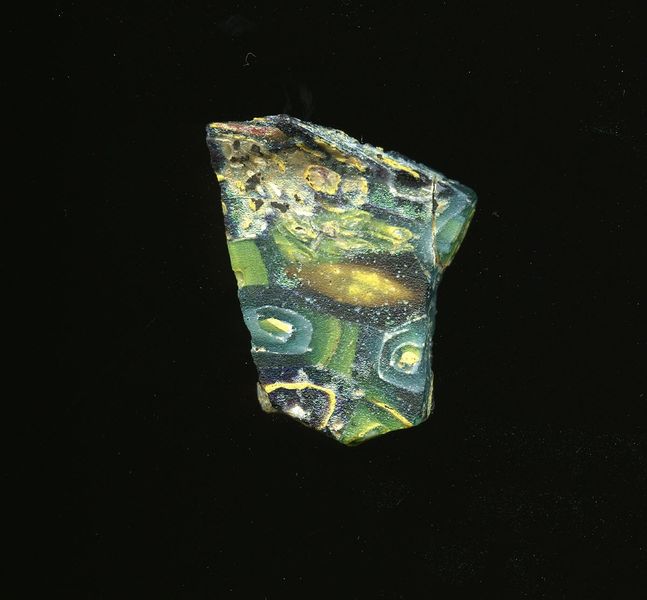
Titel: Fragment eines Gefäßes
Standort: Hamburg
Institution: Museum für Kunst und Gewerbe Hamburg
Schlagwörter: glas, antike, geschnitten, kaiserzeit, gepresst, aufbewahrung, schankgeschirr, gefäß, behälter, frühe kaiserzeit, prinzipat, römische, mittlere, späte